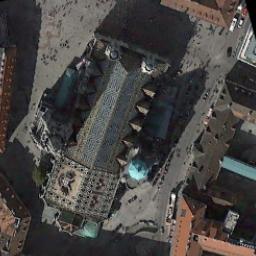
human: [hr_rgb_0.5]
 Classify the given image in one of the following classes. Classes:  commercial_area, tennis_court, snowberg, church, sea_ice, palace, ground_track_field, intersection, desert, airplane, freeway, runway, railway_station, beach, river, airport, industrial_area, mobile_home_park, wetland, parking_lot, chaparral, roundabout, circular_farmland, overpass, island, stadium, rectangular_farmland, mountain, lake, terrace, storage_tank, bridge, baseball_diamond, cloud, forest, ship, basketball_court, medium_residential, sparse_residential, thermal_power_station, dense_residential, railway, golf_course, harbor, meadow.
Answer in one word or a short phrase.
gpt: church